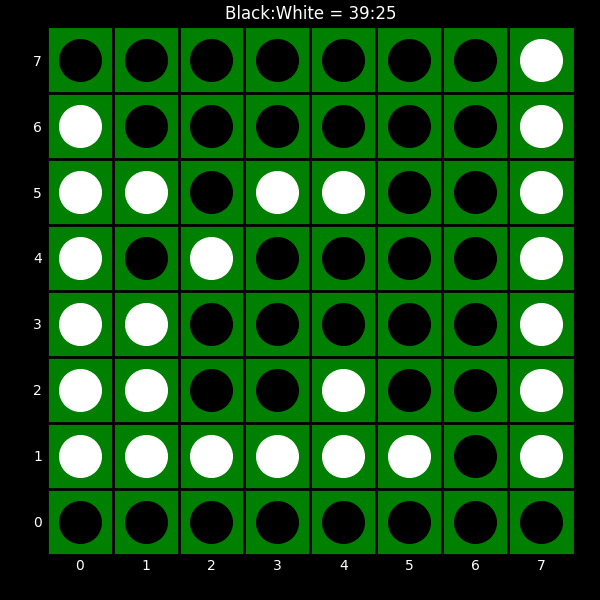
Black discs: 39
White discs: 25